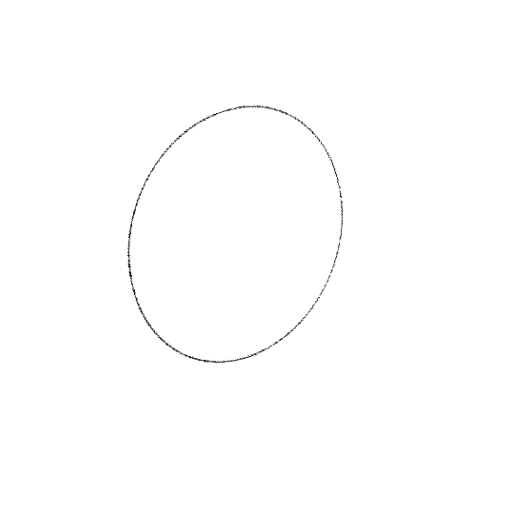
Crossing number: 0